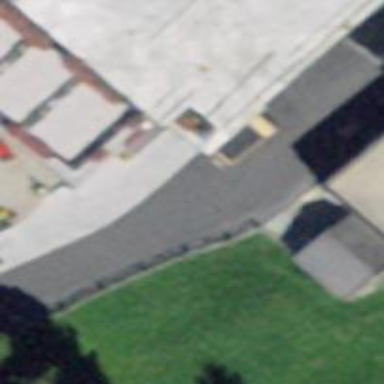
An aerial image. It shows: Restaurant.